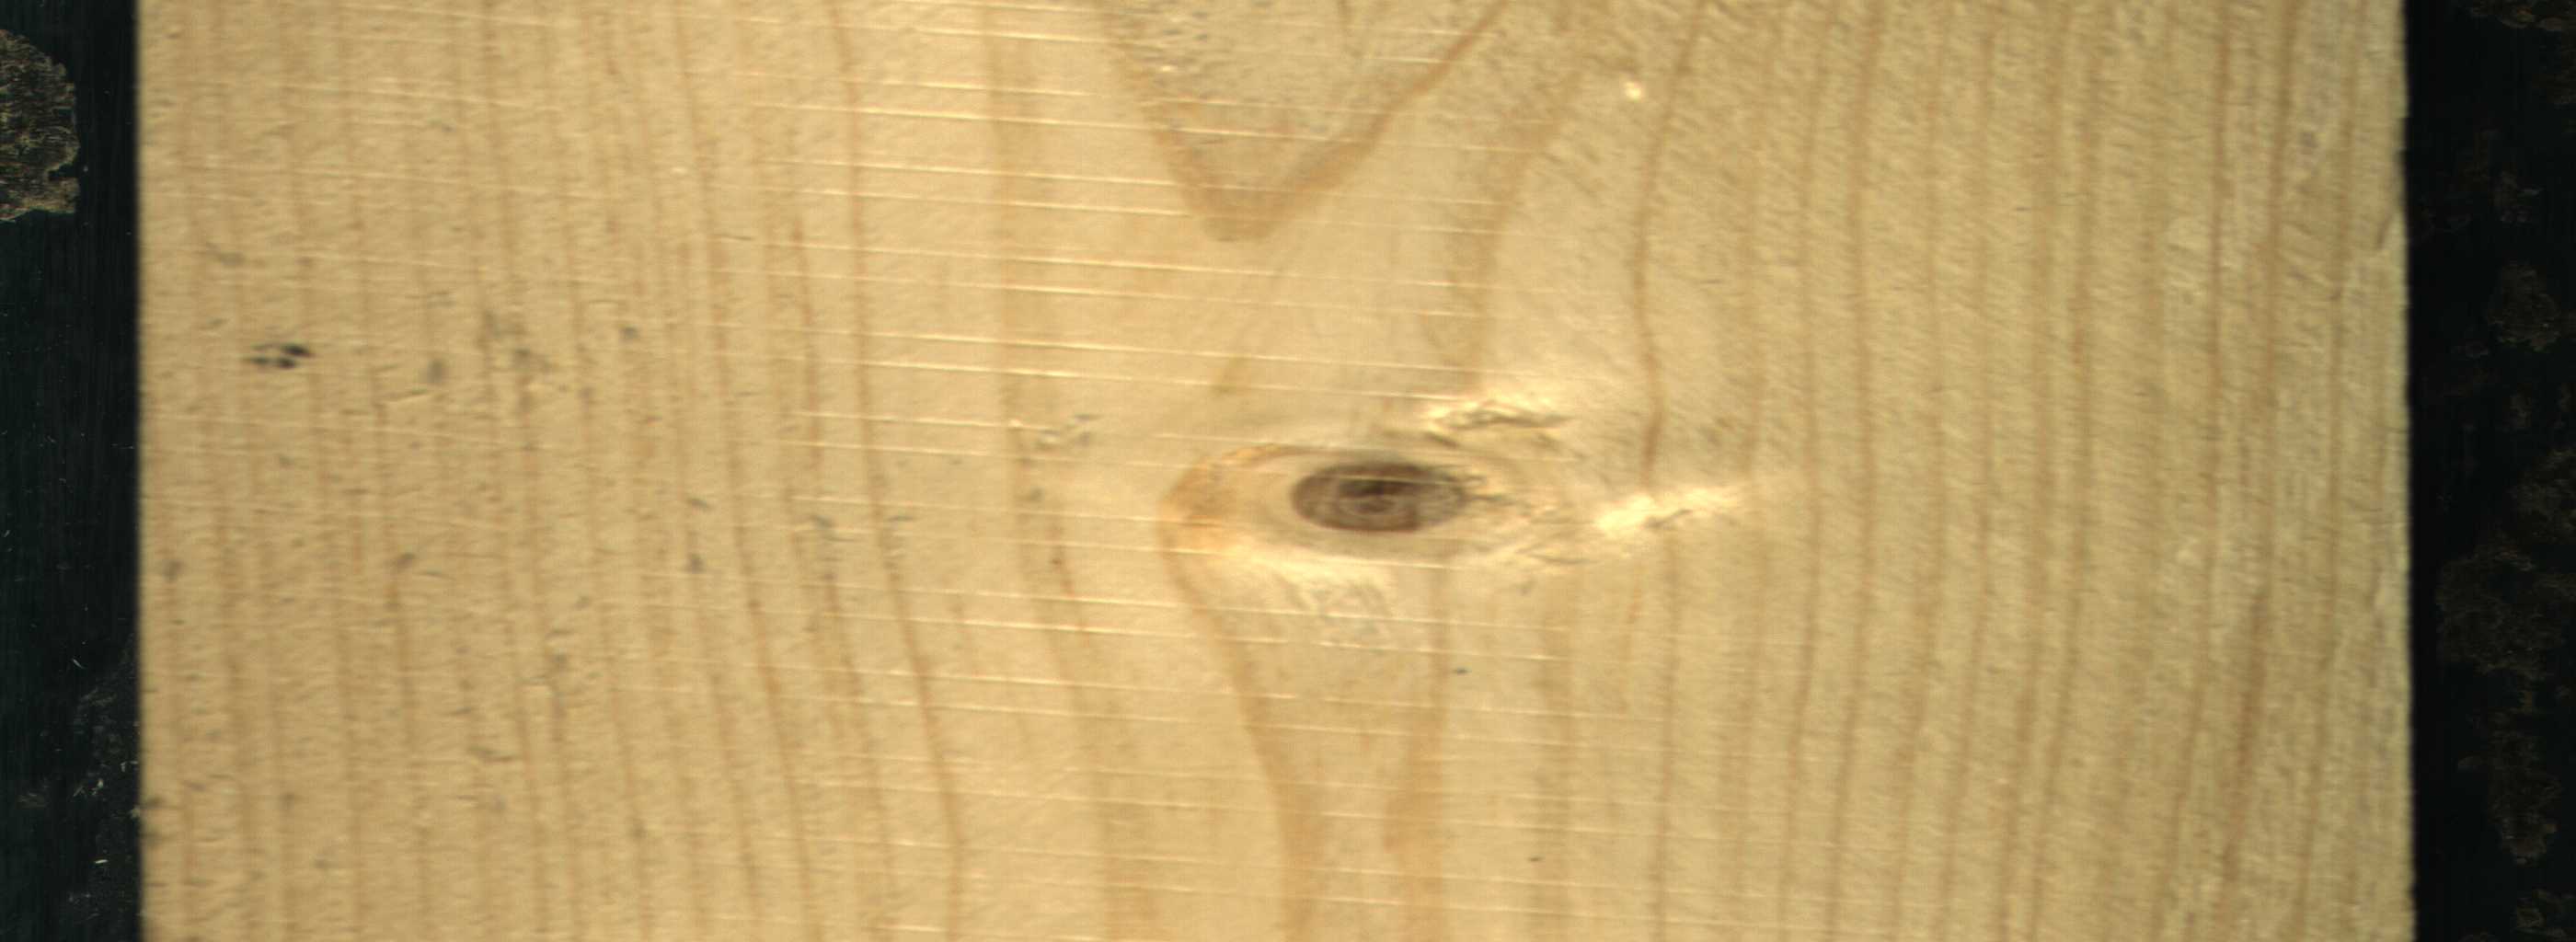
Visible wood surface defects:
Live_Knot